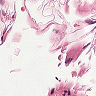
Metastatic tissue present: no